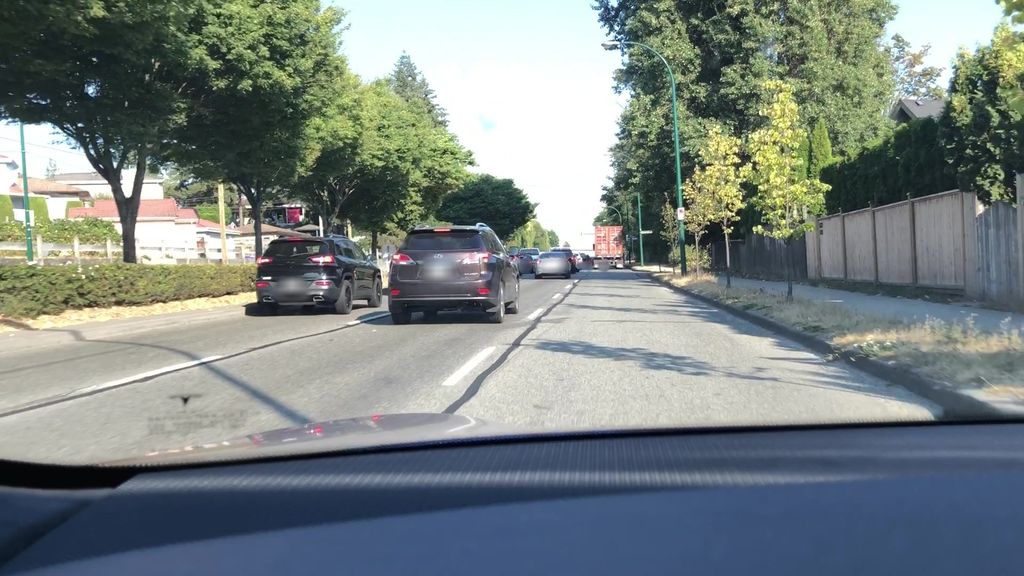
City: vancouver